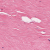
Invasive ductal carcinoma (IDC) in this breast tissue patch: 0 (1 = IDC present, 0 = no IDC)